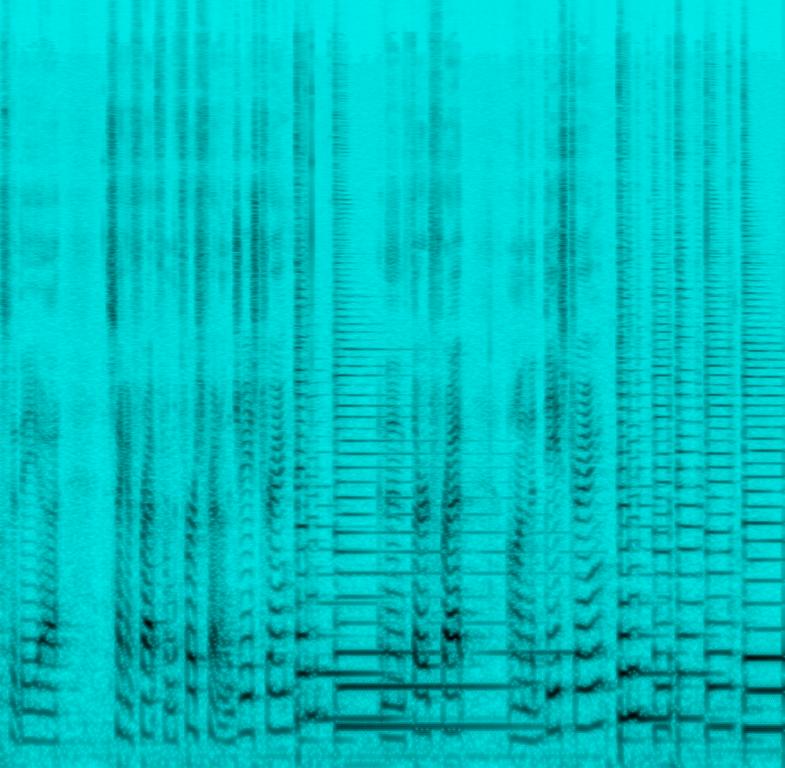
An instructional guitar lesson featuring a male instructor speaking over nylon string guitar playing a picked single note melody featuring slurring, or hammer-ons and pull-offs.